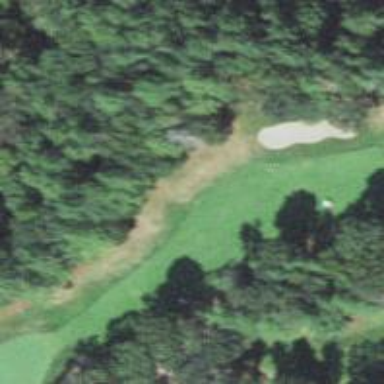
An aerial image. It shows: View of golf hole.